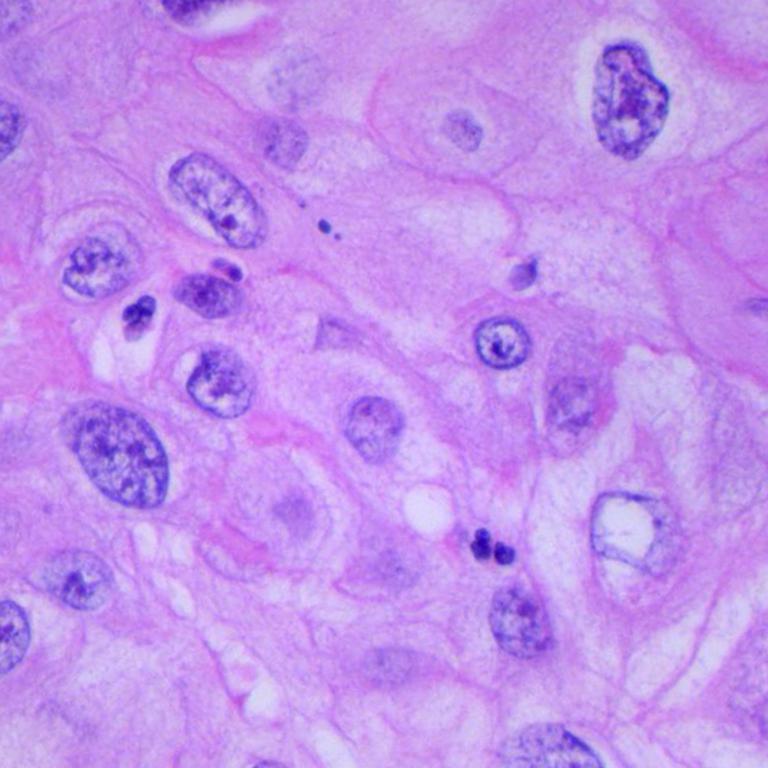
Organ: lung
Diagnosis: squamous carcinomas